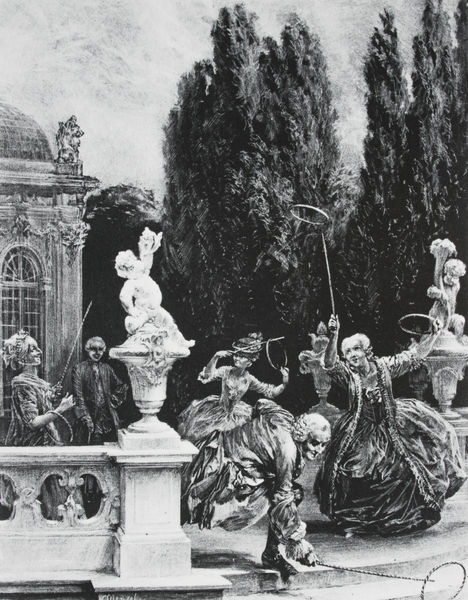
Titel: Versuche auf Stein mit Pinsel und Schabeisen - Blatt 2: Reifenspiel auf der Schloßterrasse
Künstler: Adolph Menzel
Standort: Berlin
Institution: Staatliche Museen zu Berlin, Kupferstichkabinett
Schlagwörter: baum, gemälde, himmel, mann, schatten, weiß, bäume, frauen, landschaft, menschen, bewegung, blumen, damen, fenster, frisur, hut, hüte, kleid, kleider, marmor, männer, schwarz, szene, zeichnung, anlage, gebäude, haus, park, schloss, zaun, ball, gesellschaft, herren, tanz, barock, sockel, bild, gesten, brüstung, figur, adel, mutter, personen, spitzen, rokoko, wald, stock, engel, garten, skulptur, statue, vase, zypressen, terrasse, ansicht, unterhaltung, röcke, mauer, hof, platz, figuren, spielen, vergnügen, geländer, stufe, foto, fotografie, spiel, stangen, ringe, palast, balustrade, schwarzweiss, lauf, kreise, mäntel, heiter, darstellung, lustschloss, skulpturen, stäbe, statuen, fangen, umhänge, barocj, tempel, pavillon, rokokko, perücken, putten, putti, kreisen, reifen, reifrock, hofgarten, barrock, rocaille, gebaüde, blinde, jonglieren, rokkokko, aufseher, hochadel, gesellschaftsspiele, ringwurf, damen und herren, spiel spielend